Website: apple
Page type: billing-address
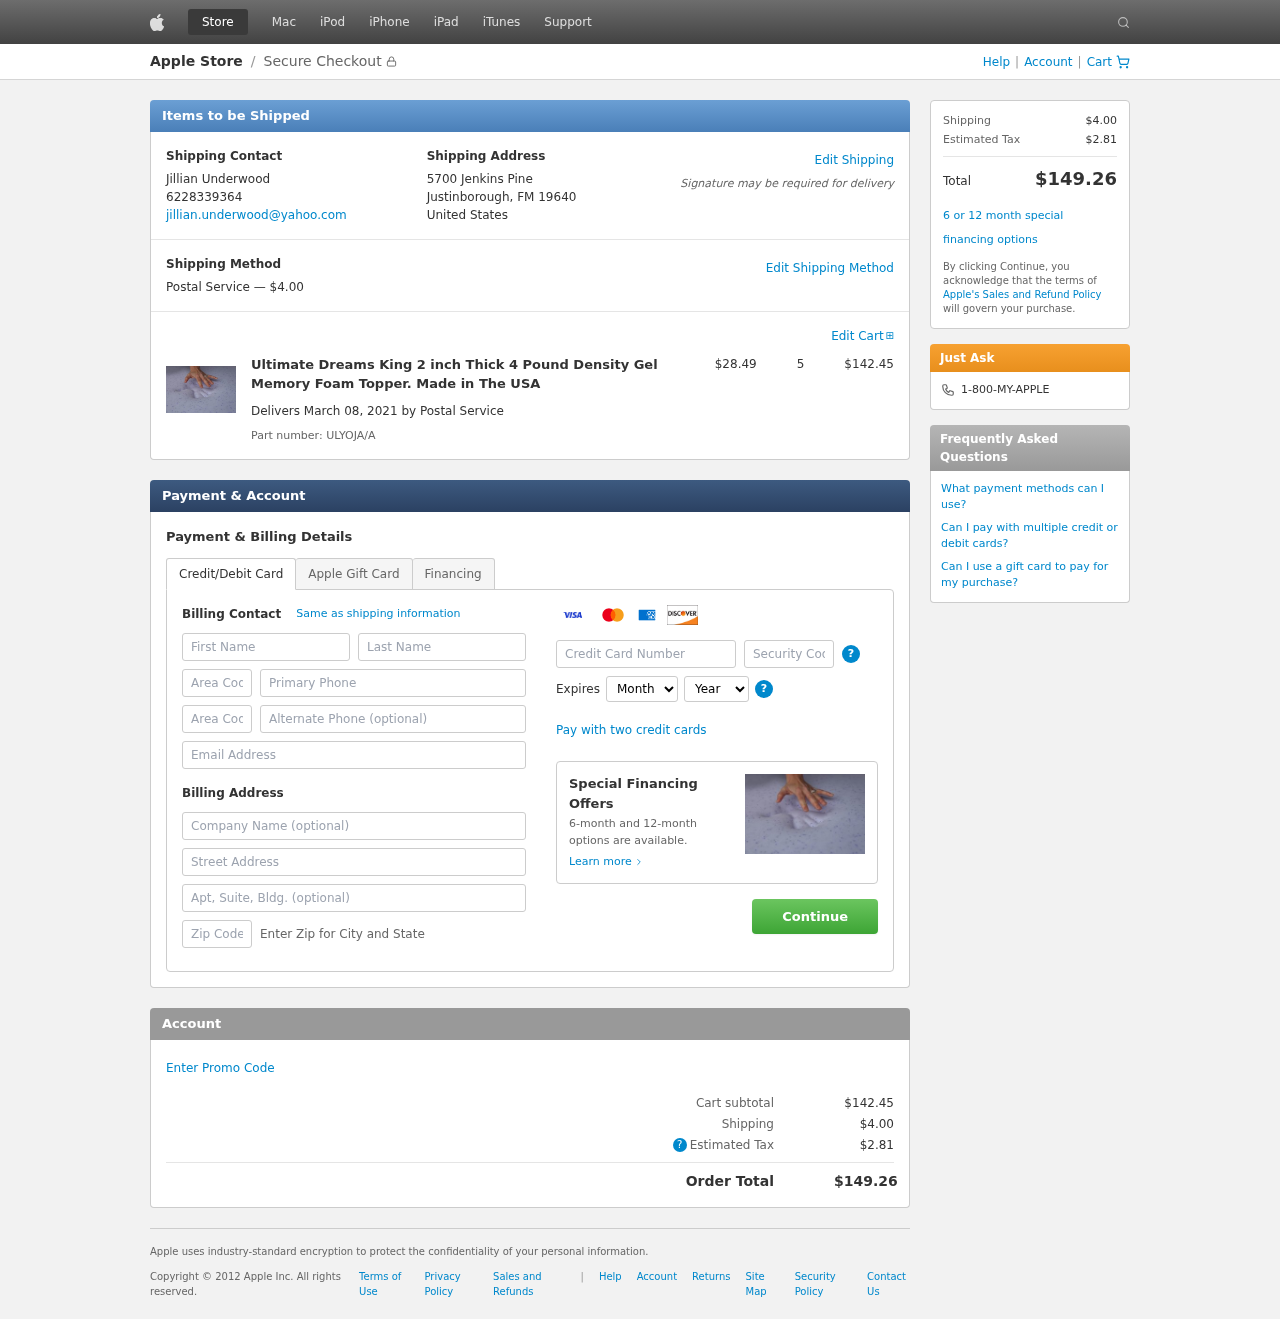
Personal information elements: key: PII_CARD_CVV
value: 5070
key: PII_CARD_EXPIRY_MONTH
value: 11
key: PII_CARD_EXPIRY_YEAR
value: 30
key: PII_CARD_NUMBER
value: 3452 3209 9662 721
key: PII_CITY_STATE_ZIP
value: Justinborough, FM 19640
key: PII_COMPANY
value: Hunt, Anderson and Mendoza
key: PII_COUNTRY
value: United States
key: PII_EMAIL
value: jillian.underwood@yahoo.com
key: PII_FIRSTNAME
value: Jillian
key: PII_FULLNAME
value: Jillian Underwood
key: PII_LASTNAME
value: Underwood
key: PII_PHONE
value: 6228339364
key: PII_PHONE_AREA
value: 622
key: PII_POSTCODE2
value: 33023
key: PII_STREET
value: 5700 Jenkins Pine
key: PII_STREET2
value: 80086 Jenkins Path Apt. 539
Product elements: key: PRODUCT1_NAME
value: Ultimate Dreams King 2 inch Thick 4 Pound Density Gel Memory Foam Topper. Made in The USA
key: PRODUCT1_PRICE
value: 28.49
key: PRODUCT1_QUANTITY
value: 5
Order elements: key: ORDER_SHIPPING_COST
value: $4.00
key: ORDER_SUBTOTAL
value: $142.45
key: ORDER_DELIVERY_DATE
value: March 08, 2021
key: ORDER_PART_NUMBER
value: ULYOJA/A
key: ORDER_TAX
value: $2.81
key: ORDER_TOTAL
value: $149.26